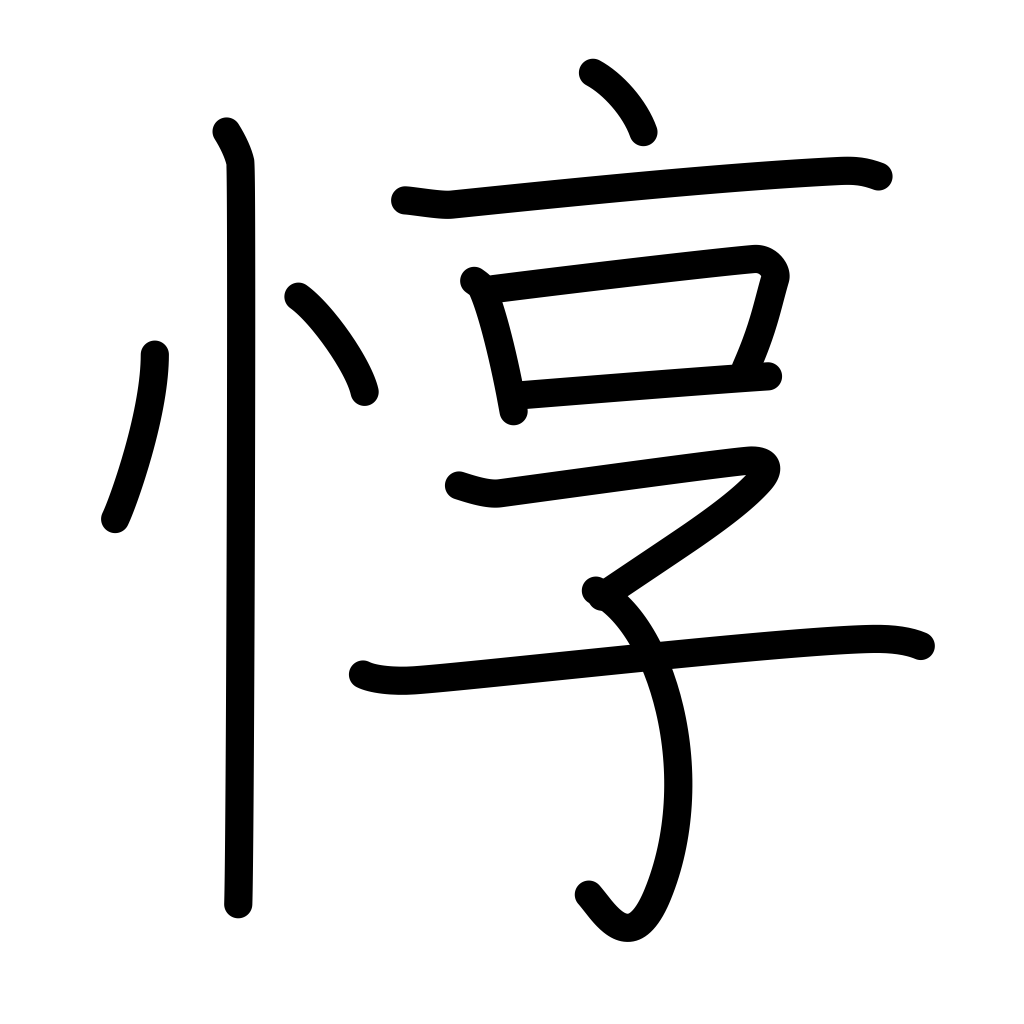
Meaning: sincere, kind, considerate